Question: I'm new in programming, and I'm trying to code my first app in swift.
I've got my App crashing at runtime, but I'm not able to understand a word in Xcode debug navigator.
I can't post a screenshot as this is my first post at StackOverFlow.
Could you help me to interpret XCode6 (Swift) crash console.
How can I point toward the cause of a crash?
What do I have to focus on ?
Sorry for this general question but I was not able to find some clear documentation on debugging in XCode 6.
Thanks for your help
Here is what the console displays (after removing the breakpoint) :
> (Entree dans la fonction, numberOfSectionsInTableView) (Entree dans la
fonction, tableView(:numberOfRowsInSection:)) (Entree dans la fonction,
numberOfSectionsInTableView) (Entree dans la fonction,
tableView(:numberOfRowsInSection:)) 2015-04-14 12:05:12.659
ListeDeCourses[20984:<PHONE>] -[ListeDeCourses.AjoutViewController
ButtonAdd:]: unrecognized selector sent to instance 0x7fe178739770
2015-04-14 12:05:12.663 ListeDeCourses[20984:<PHONE>] First throw call stack: ( 0 CoreFoundation 0x0000000106ecff35 + 988 4 CoreFoundation 0x0000000106e2ee18 _CF_forwarding_prep_0 + 120 5 UIKit
0x000000010775c8be -[UIApplication sendAction:to:from:forEvent:] + 75
6 UIKit 0x0000000107863410
-[UIControl _sendActionsForEvents:withEvent:] + 467 7 UIKit 0x00000001078627df -[UIControl touchesEnded:withEvent:] + 522 8
UIKit 0x00000001077a2308 -[UIWindow
_sendTouchesForEvent:] + 735 9 UIKit 0x00000001077a2c33 -[UIWindow sendEvent:] + 683 10 UIKit
0x000000010776f9b1 -[UIApplication sendEvent:] + 246 11 UIKit
0x000000010777ca7d _UIApplicationHandleEventFromQueueEvent + 17370 12
UIKit 0x0000000107758103
_UIApplicationHandleEventQueue + 1961 13 CoreFoundation 0x0000000106e05551
+ 17 14 CoreFoundation 0x0000000106dfb41d
__CFRunLoopDoSources0 + 269 15 CoreFoundation 0x0000000106dfaa54 __CFRunLoopRun + 868 16 CoreFoundation
0x0000000106dfa486 CFRunLoopRunSpecific + 470 17 GraphicsServices
0x000000010afc69f0 GSEventRunModal + 161 18 UIKit
0x000000010775b420 UIApplicationMain + 1282 19 ListeDeCourses
0x0000000106ce243e top_level_code + 78 20 ListeDeCourses
0x0000000106ce247a main + 42 21 libdyld.dylib
0x00000001091ed145 start + 1 22 ???
0x0000000000000001 0x0 + 1 ) libc++abi.dylib: terminating with
uncaught exception of type NSException (lldb)
and this is what is displayed with an exception breakpoint :
> (Entree dans la fonction, numberOfSectionsInTableView) (Entree dans la
fonction, tableView(:numberOfRowsInSection:)) (Entree dans la fonction,
numberOfSectionsInTableView) (Entree dans la fonction,
tableView(:numberOfRowsInSection:)) 2015-04-14 12:10:28.285
ListeDeCourses[21044:<PHONE>] -[ListeDeCourses.AjoutViewController
ButtonAdd:]: unrecognized selector sent to instance 0x7fcf5a748630
(lldb)
Finally a screen shot:

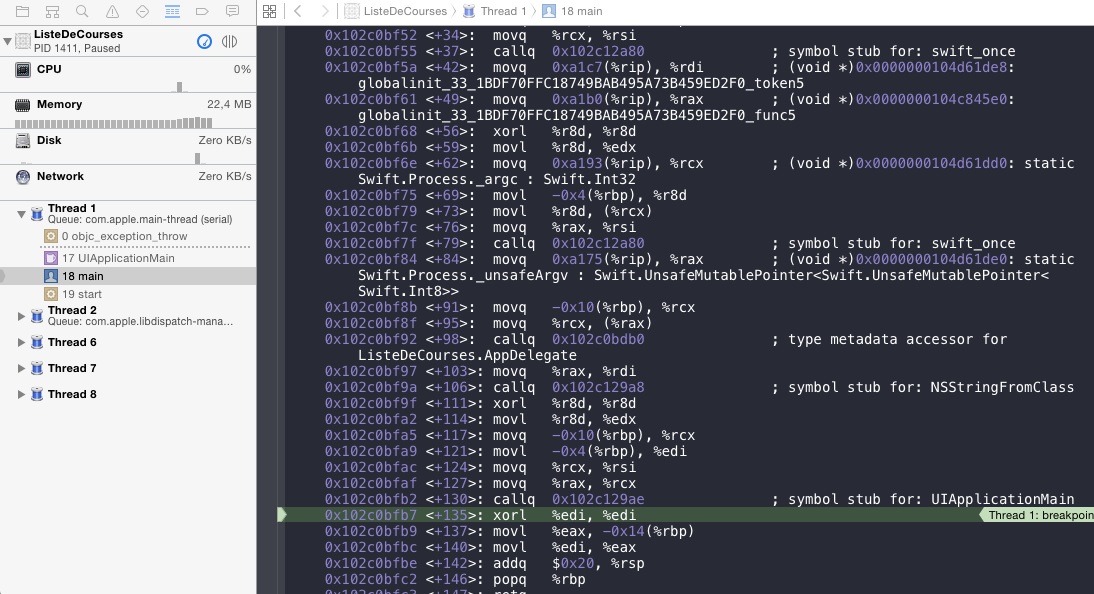
Answer: The culprit is shown by
> Terminating app due to uncaught exception 'NSInvalidArgumentException', reason: '-[ListeDeCourses.AjoutViewController ButtonAdd:]: unrecognized selector sent to instance 0x7fe178739770
Means that you send an unknown message 'ButtonAdd:' to a controller. With the breakpoint set your code will stop at the relevant position and you should be able to spot the reason.